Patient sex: M
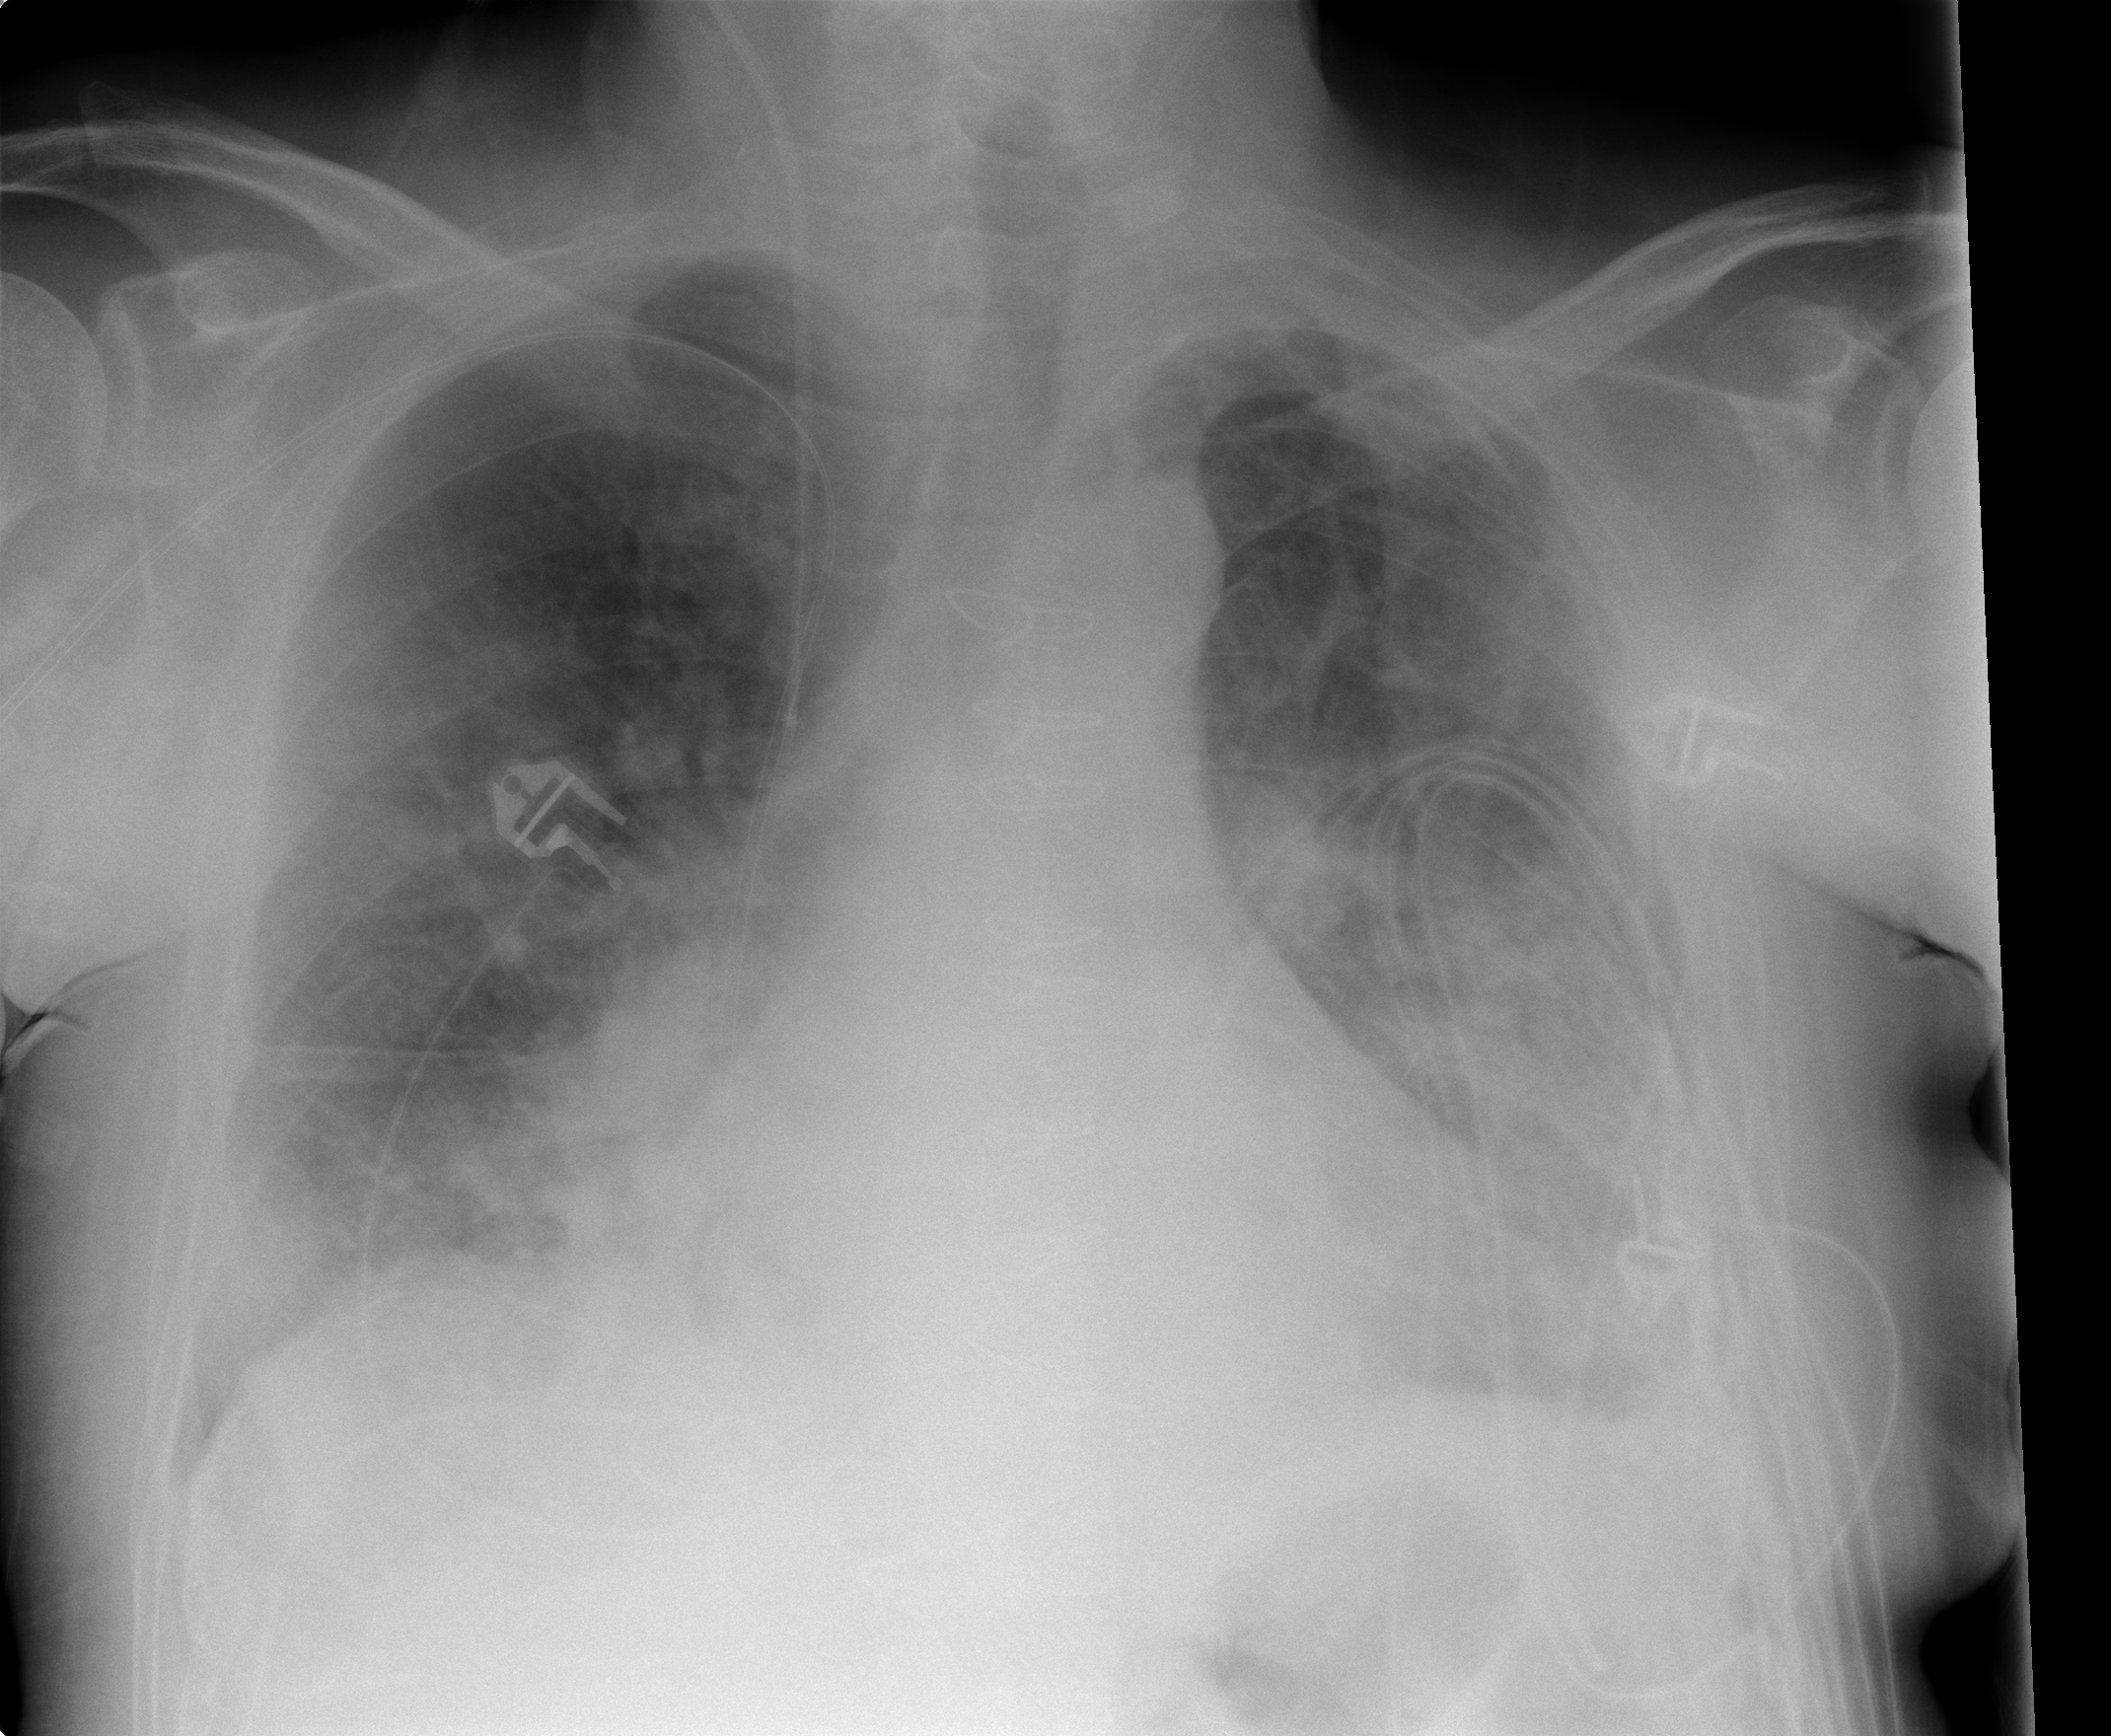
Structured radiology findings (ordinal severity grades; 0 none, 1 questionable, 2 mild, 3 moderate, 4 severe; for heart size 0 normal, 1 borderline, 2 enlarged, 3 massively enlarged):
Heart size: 0
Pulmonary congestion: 2
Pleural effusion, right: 0
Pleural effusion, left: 1
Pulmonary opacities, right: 2
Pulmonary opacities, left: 2
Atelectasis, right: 2
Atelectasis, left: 1